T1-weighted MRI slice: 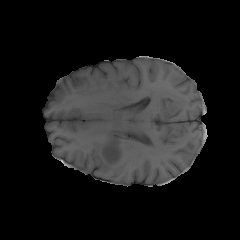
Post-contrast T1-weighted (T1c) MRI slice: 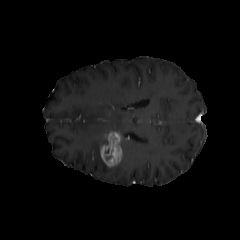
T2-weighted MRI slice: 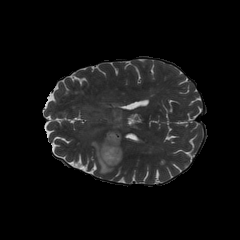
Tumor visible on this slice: yes